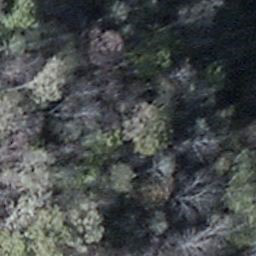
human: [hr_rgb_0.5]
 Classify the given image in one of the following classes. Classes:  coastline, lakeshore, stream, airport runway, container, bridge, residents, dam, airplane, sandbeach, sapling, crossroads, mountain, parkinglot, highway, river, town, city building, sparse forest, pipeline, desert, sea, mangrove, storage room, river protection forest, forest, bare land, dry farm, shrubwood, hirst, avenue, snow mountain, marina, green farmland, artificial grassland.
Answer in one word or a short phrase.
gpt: shrubwood